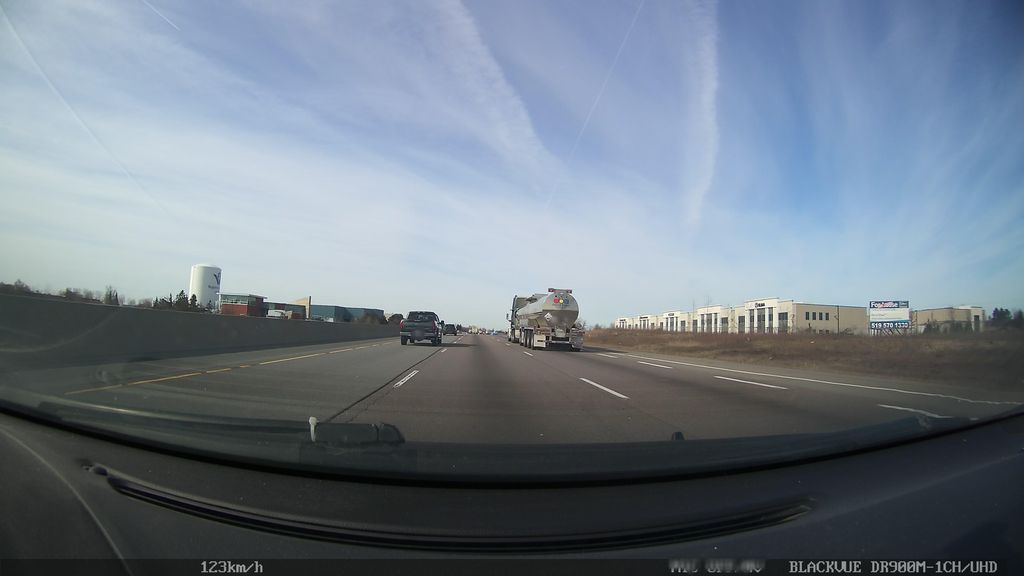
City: kitchener-waterloo